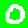
Digit: 0